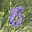
Label: 5